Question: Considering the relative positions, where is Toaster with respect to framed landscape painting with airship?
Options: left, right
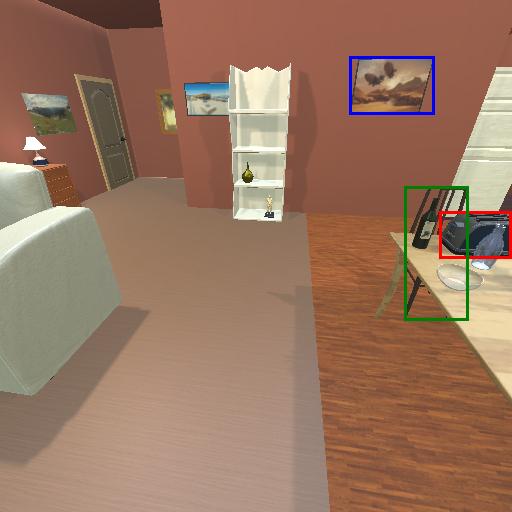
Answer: left